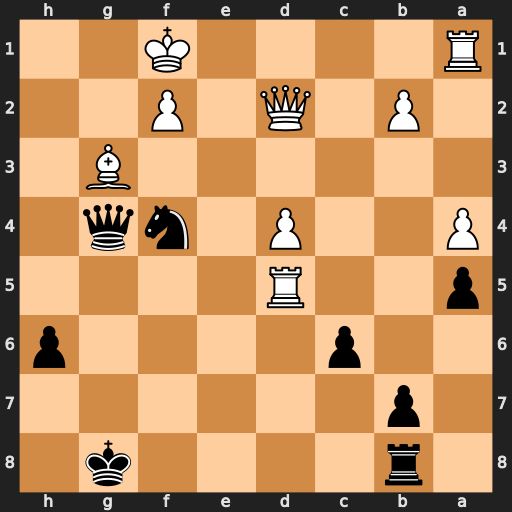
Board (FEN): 1r4k1/1p6/2p4p/p2R4/P2P1nq1/6B1/1P1Q1P2/R4K2
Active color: b
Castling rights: -
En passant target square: -
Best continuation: Qh3+ Ke1 Qh1#